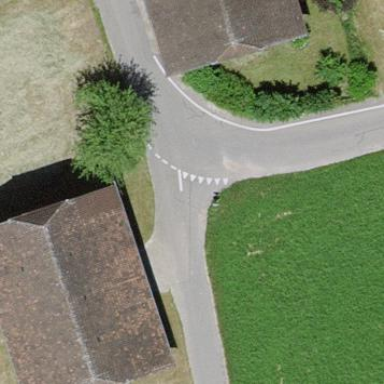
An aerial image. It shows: Rural barn.